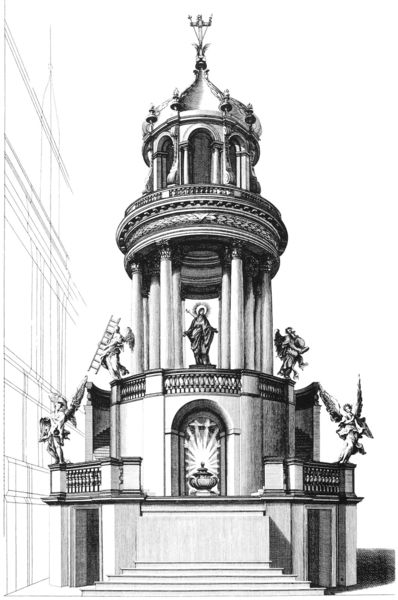
Titel: Traktat, Nuumer I, Figur 66; “Fabrica rotonda in prospettiva”
Standort: London (EU - GB)
Schlagwörter: flügel, laterne, licht, schwarz, säulen, tür, weiss, zeichnung, hund, architektur, kirche, rund, turm, engel, skulptur, statue, vase, balkon, türen, studie, figuren, kuppel, leiter, treppe, treppen, detail, stufen, eingang, gefäß, kreuz, balustrade, strahlen, denkmal, schwarzweiß, entwurf, sims, heiligenschein, gesims, statuen, heiliger, tempel, heilige, heilig, maria, aureole, gral, rundbau, tempietto, tabernakel, epitaph, engeln, i, unvollkommen